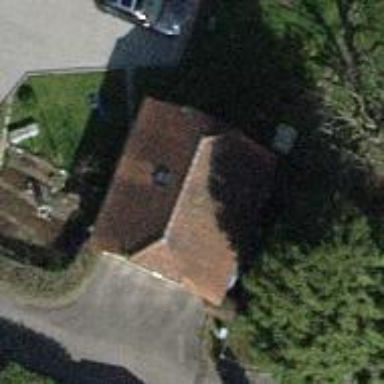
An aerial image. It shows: Garage building.